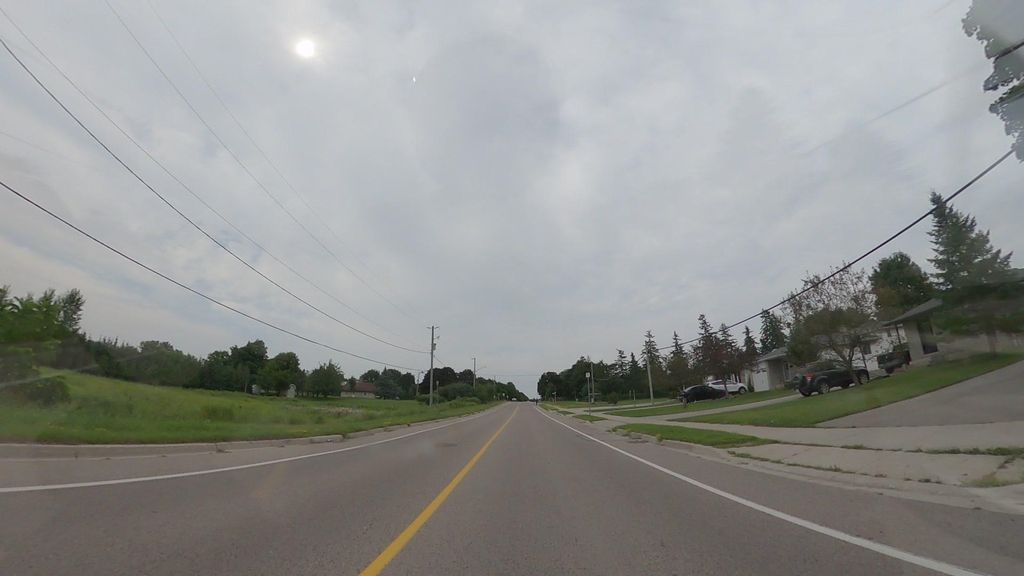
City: kitchener-waterloo